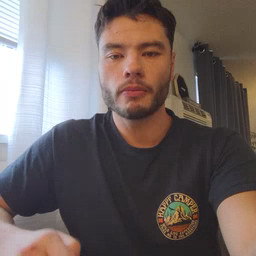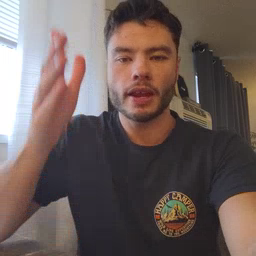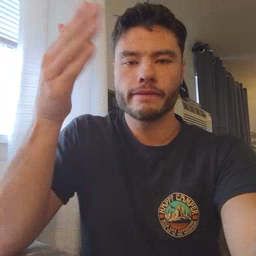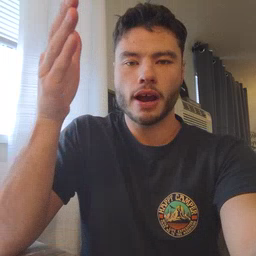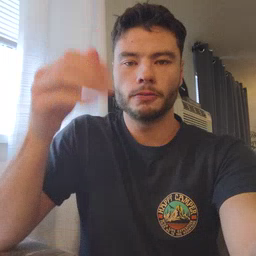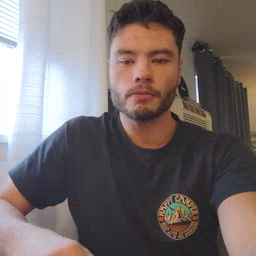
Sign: flag